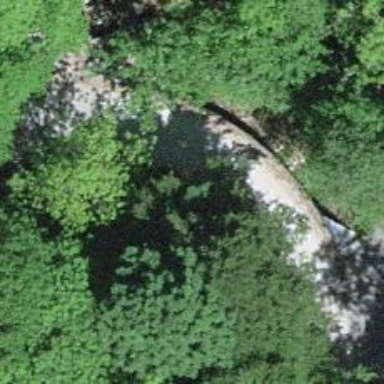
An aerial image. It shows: Culvert tunnel.